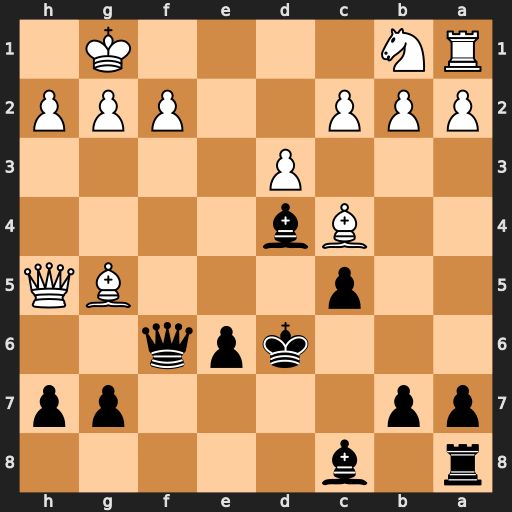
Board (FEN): r1b5/pp4pp/3kpq2/2p3BQ/2Bb4/3P4/PPP2PPP/RN4K1
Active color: b
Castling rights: -
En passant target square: -
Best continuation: Qxf2+ Kh1 Qe1#